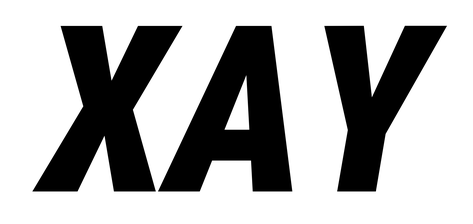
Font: Roboto-Italic_Condensed_Black_Italic